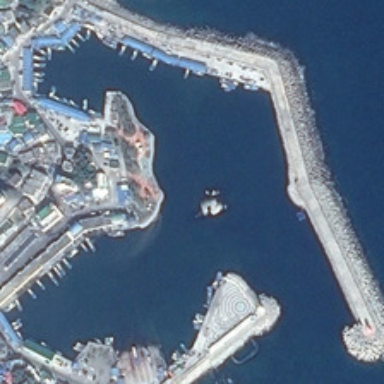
A port with several boats is near many buildings .